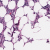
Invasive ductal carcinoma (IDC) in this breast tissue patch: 0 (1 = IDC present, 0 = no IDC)